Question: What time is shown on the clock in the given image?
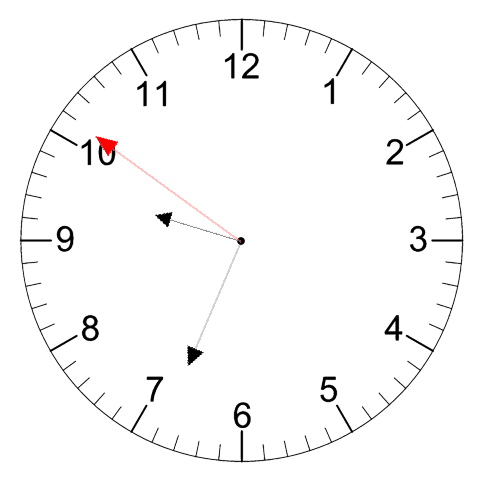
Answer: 09:33:51